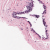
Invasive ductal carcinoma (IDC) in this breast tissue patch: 0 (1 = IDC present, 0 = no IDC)